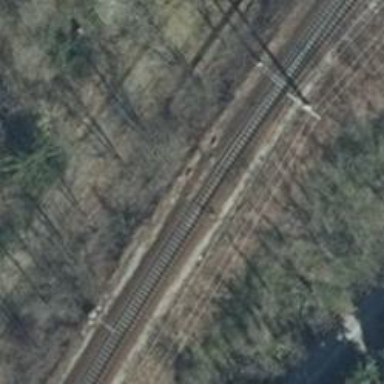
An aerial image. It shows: Railway switch.